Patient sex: M
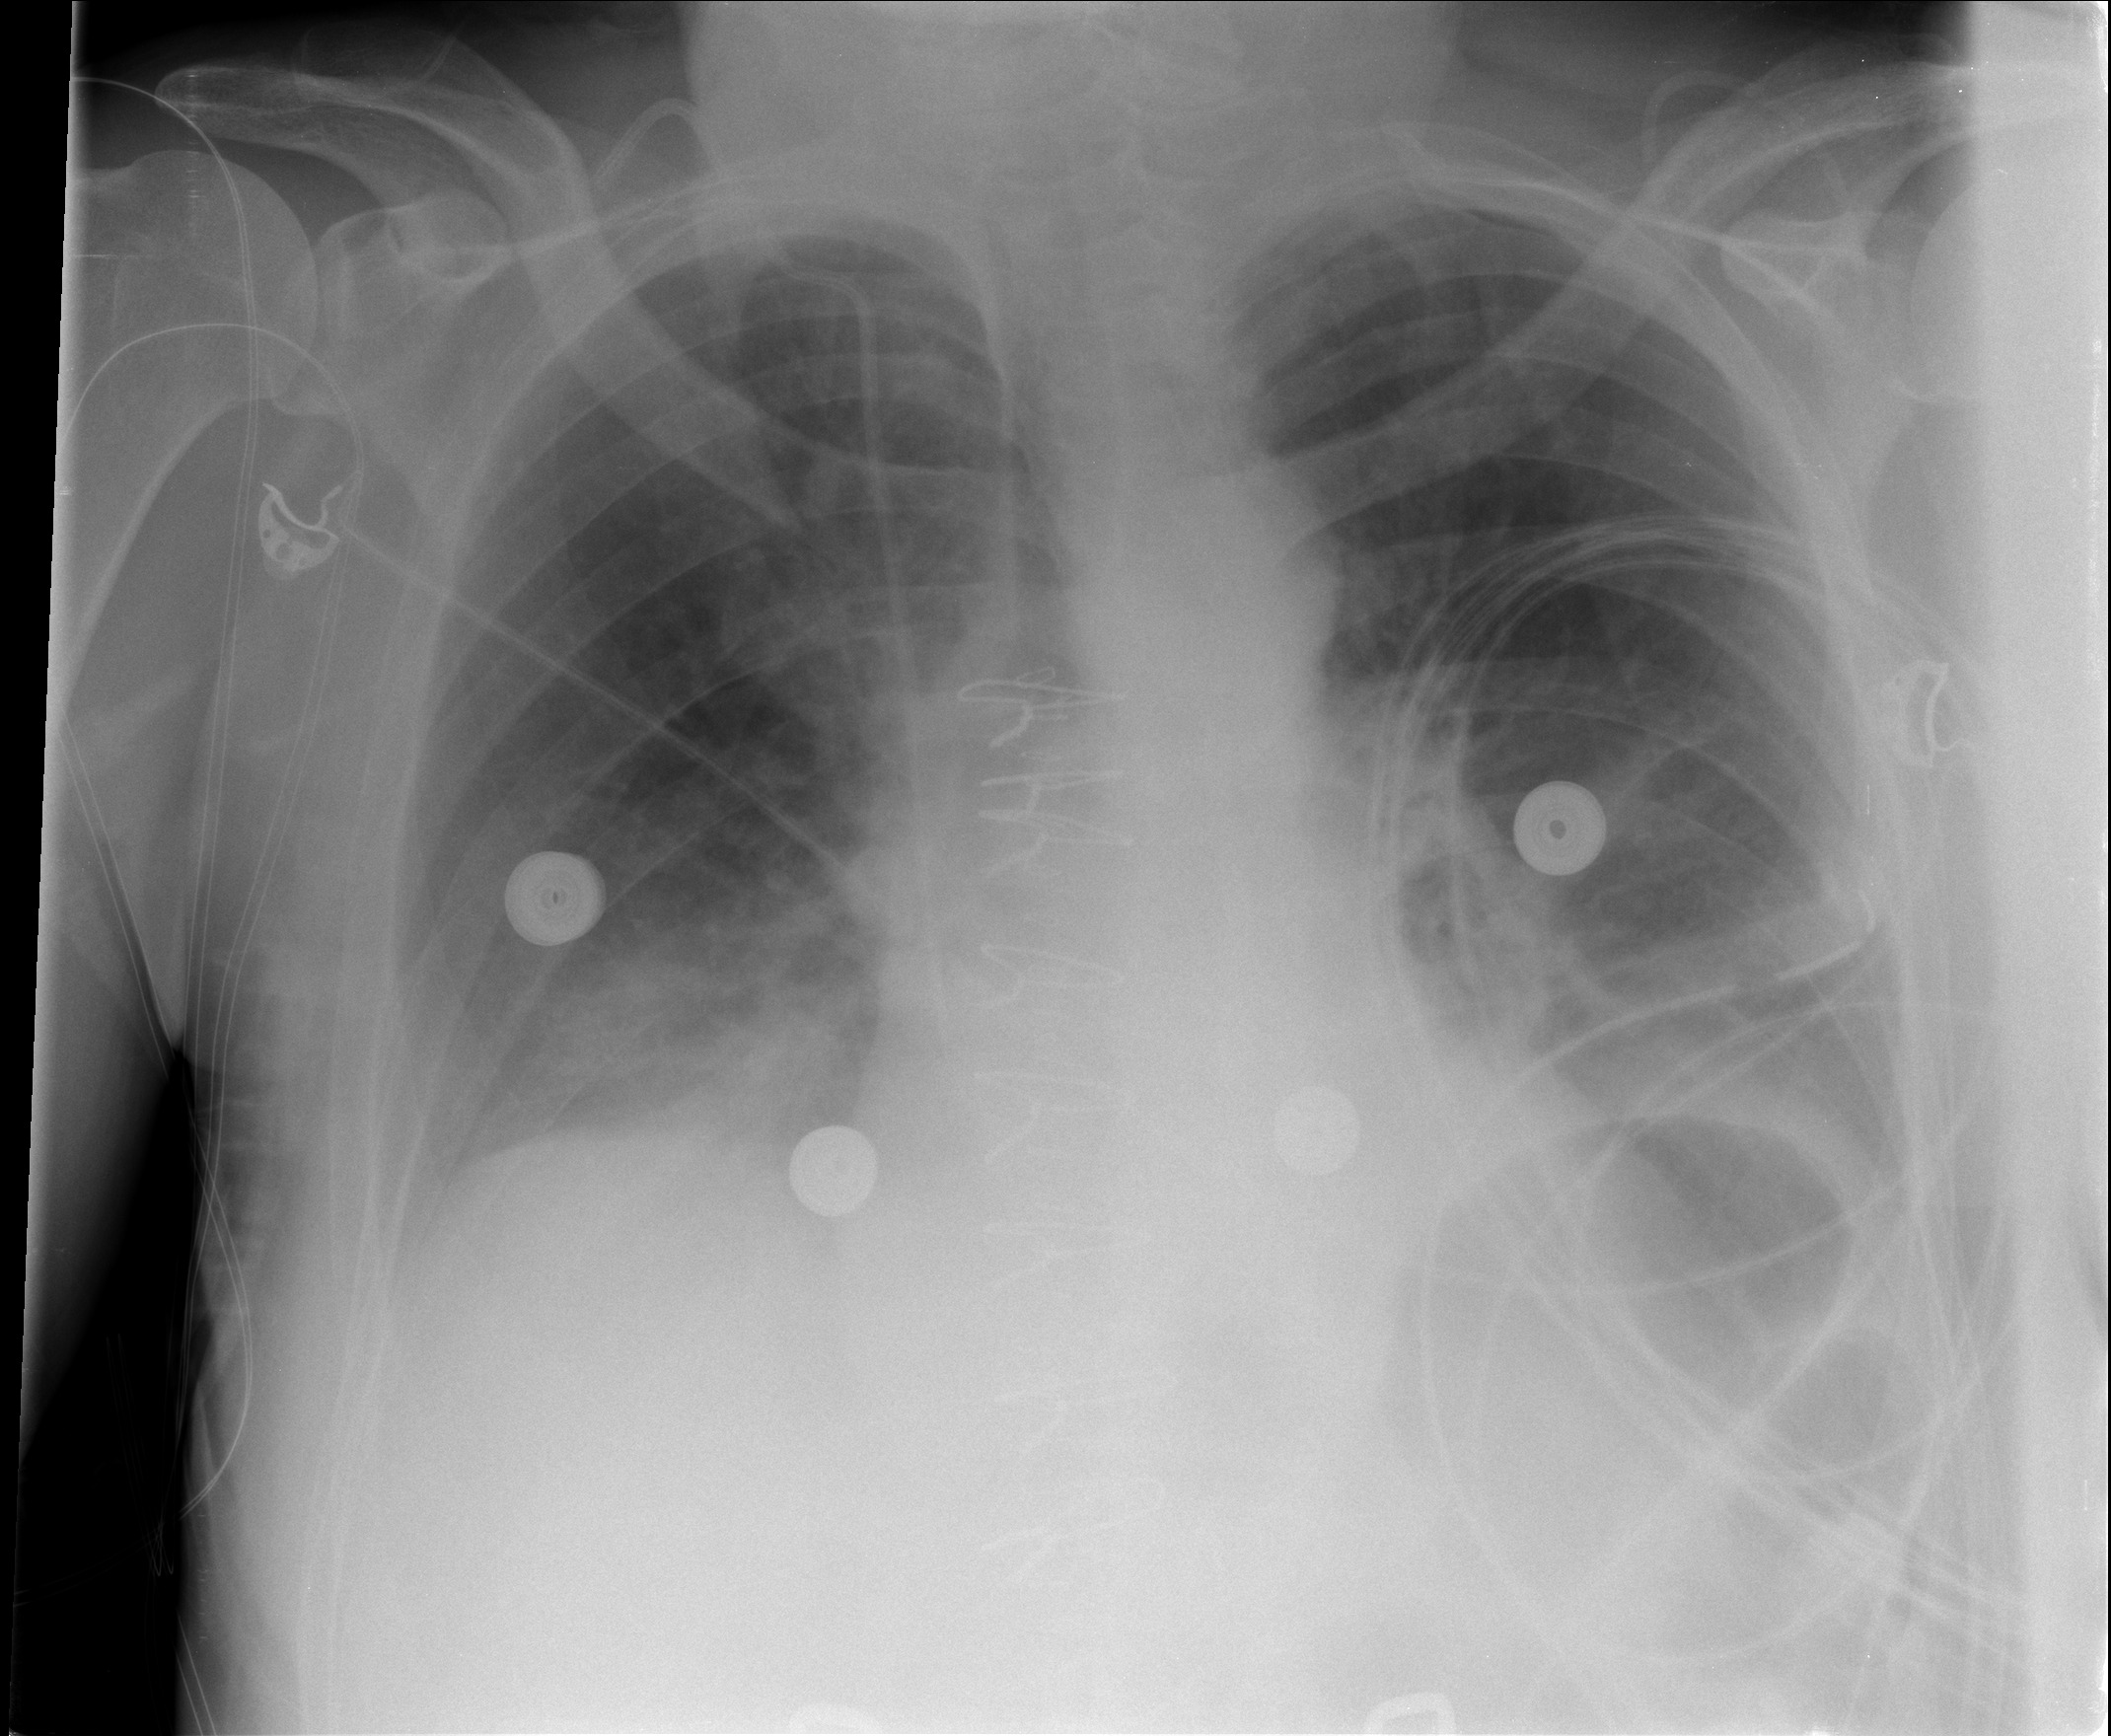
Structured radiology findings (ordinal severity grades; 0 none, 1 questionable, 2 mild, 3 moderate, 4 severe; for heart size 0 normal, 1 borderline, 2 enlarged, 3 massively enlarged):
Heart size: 0
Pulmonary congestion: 0
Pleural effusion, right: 0
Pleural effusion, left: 0
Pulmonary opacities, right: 1
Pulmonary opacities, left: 0
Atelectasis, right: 2
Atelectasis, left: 2